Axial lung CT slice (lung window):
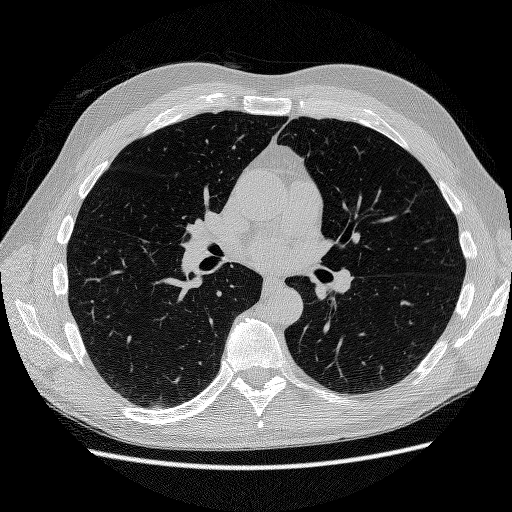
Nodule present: no